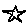
Label: star